Aerial crown-view tile of a tropical tree (Barro Colorado Island, Panama), acquired 20250715:
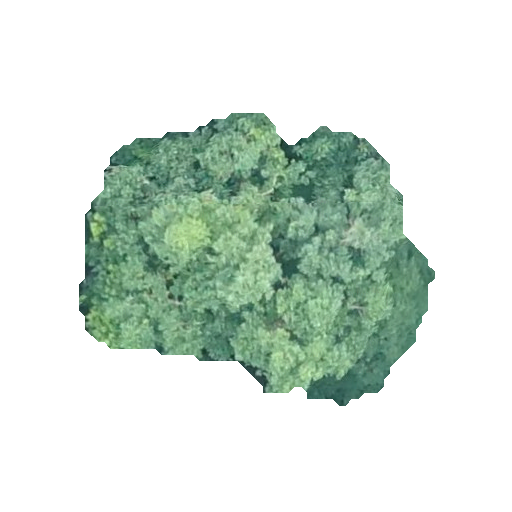
Species: Hieronyma alchorneoides
GBIF accepted scientific name: Hieronyma alchorneoides
Crown area: 111.025 m²